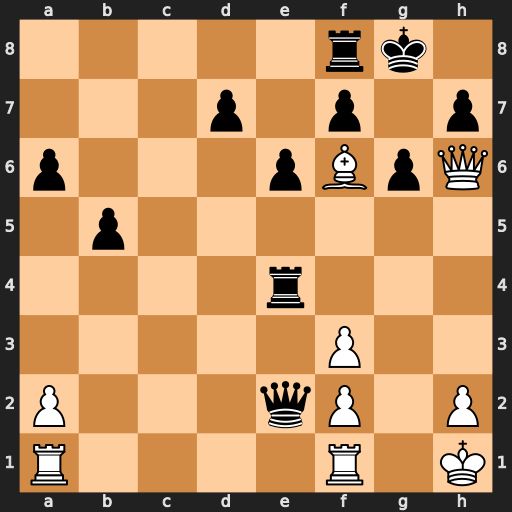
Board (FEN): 5rk1/3p1p1p/p3pBpQ/1p6/4r3/5P2/P3qP1P/R4R1K
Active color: w
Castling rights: -
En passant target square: -
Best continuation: Qg7#